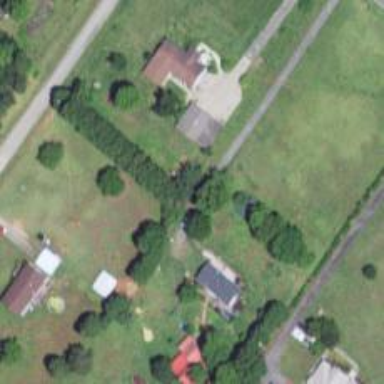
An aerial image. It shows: Driveway.